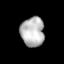
Tissue: lung
Cell type: Endothelial cells
Senescence score: 0.2001
Nuclear area (px): 683
Mean DAPI intensity: 182.858